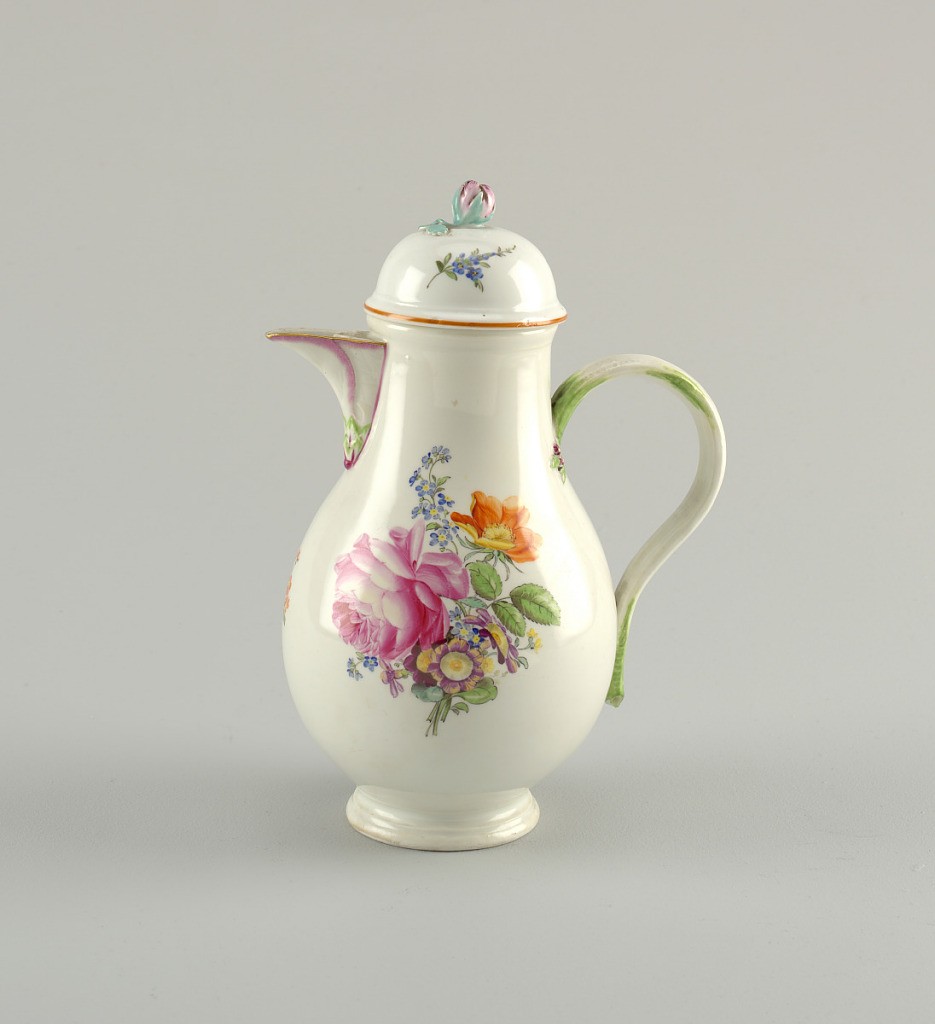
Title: Coffeepot
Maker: Meissen Porcelain Manufactory, German, active from 1710 to the present
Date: mid- 19th century
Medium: hard paste porcelain, vitreous enamel
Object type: coffeepot
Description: Pear-shaped, rib handle, funnel-spout. Domed cover with floral knob. Painted in colors with naturalistic flowers. Spout and handle touched with purple and green. Brown rim on lid. Rounded stepped foot.